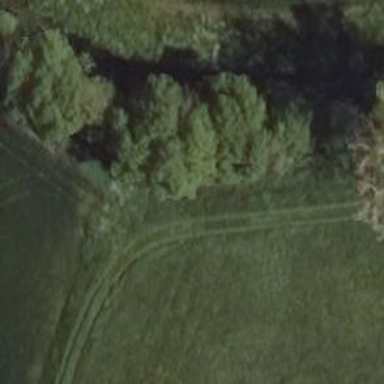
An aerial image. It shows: Row of trees in natural setting.